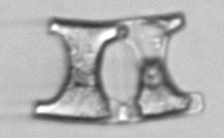
Label: Eucampia